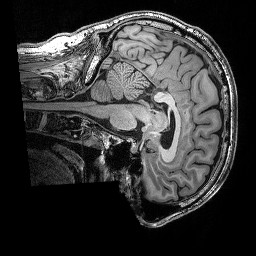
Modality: T1w
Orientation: sagittal
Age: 57
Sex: male
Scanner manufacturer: siemens
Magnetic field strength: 3 T
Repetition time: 2.53 s
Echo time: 0.0035 s